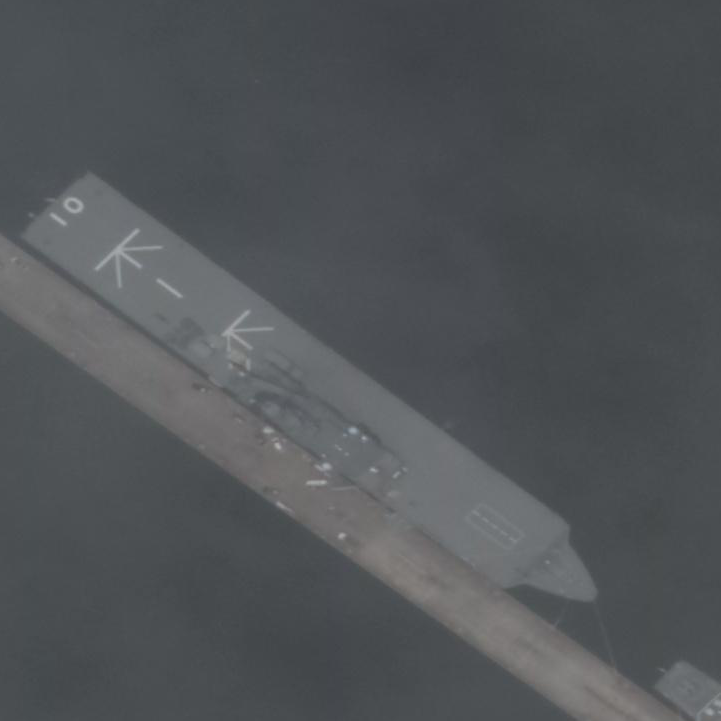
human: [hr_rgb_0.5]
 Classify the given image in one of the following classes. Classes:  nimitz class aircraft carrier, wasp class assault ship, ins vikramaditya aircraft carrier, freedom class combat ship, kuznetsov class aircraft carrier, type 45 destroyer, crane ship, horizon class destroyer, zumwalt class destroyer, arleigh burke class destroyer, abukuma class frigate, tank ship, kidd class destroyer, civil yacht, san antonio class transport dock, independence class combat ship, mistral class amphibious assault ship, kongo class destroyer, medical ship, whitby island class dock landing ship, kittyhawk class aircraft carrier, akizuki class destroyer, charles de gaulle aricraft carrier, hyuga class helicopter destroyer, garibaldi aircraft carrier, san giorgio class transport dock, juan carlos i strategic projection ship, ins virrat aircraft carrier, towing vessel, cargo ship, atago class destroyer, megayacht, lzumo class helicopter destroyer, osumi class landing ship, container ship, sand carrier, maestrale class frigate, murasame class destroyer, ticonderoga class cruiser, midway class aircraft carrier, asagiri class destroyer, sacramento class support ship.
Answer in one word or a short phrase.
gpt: Osumi class landing ship